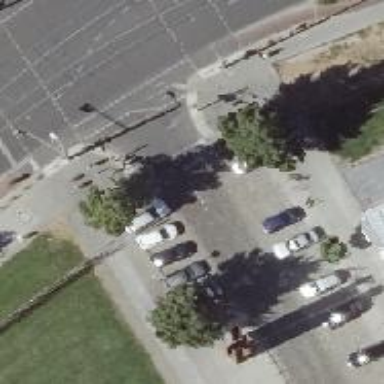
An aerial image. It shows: Residential road with separate sidewalks. There is on-street perpendicular parking available on both sides.